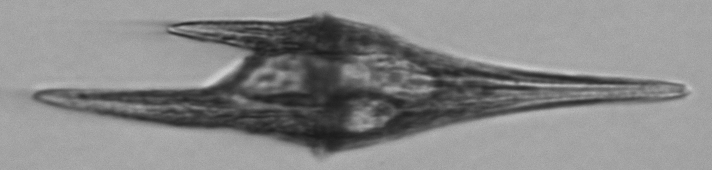
Label: Tripos_furca